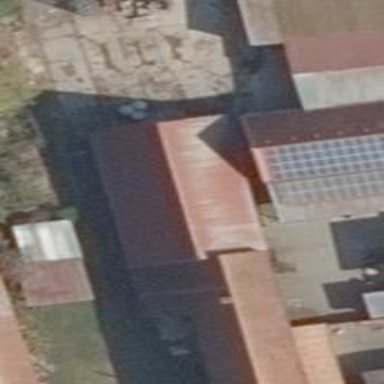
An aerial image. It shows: Farm auxiliary building with gabled roof.